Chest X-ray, PA view. Patient: 21 years old, sex M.
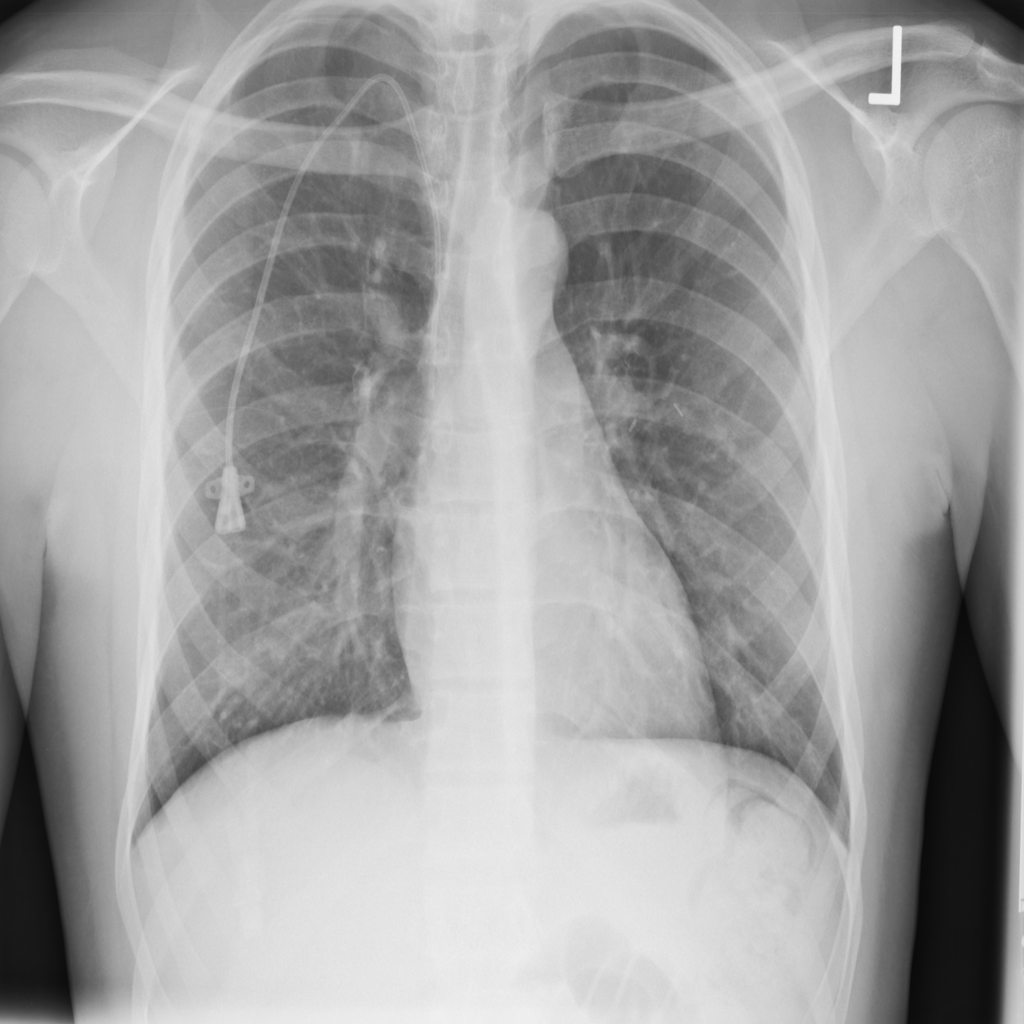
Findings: No Finding